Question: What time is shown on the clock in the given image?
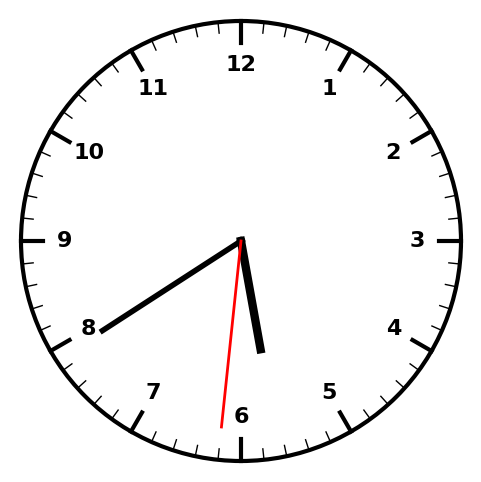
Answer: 05:39:31